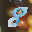
Label: 8